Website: lowes
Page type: customer-info-address
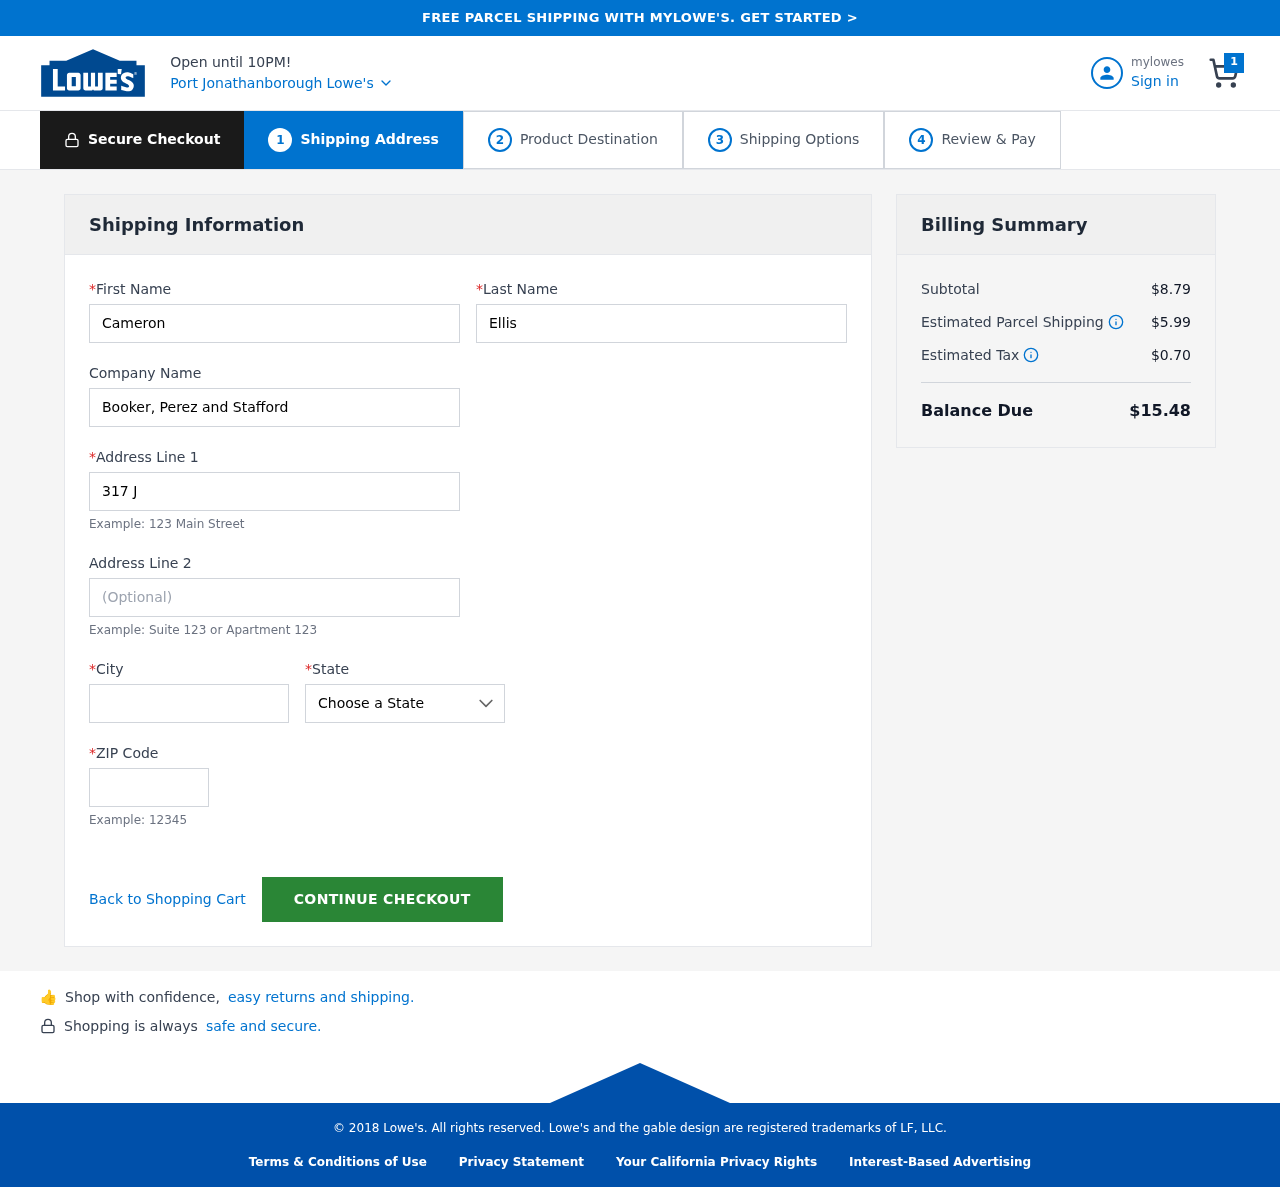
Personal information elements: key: PII_CITY
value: Port Jonathanborough
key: PII_COMPANY
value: Booker, Perez and Stafford
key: PII_FIRSTNAME
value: Cameron
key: PII_LASTNAME
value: Ellis
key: PII_POSTCODE
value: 37400
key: PII_STATE
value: Alabama
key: PII_STREET
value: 317 Jennifer Way
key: PII_STREET2
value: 5885 Ian Canyon Apt. 526
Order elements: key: ORDER_NUM_ITEMS
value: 1
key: ORDER_SUBTOTAL
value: $8.79
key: ORDER_SHIPPING_COST
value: $5.99
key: ORDER_TAX
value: $0.70
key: ORDER_TOTAL
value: $15.48